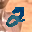
Label: 2